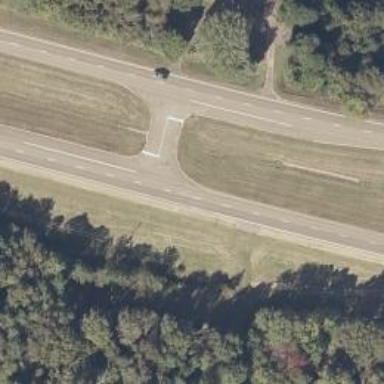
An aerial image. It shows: Trunk link highway.